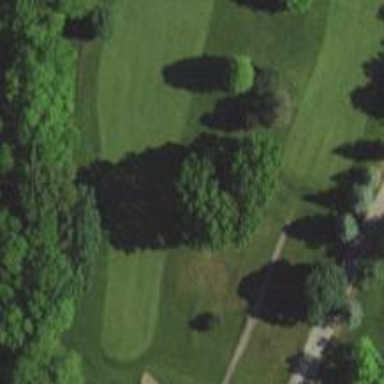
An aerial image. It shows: Golf hole.